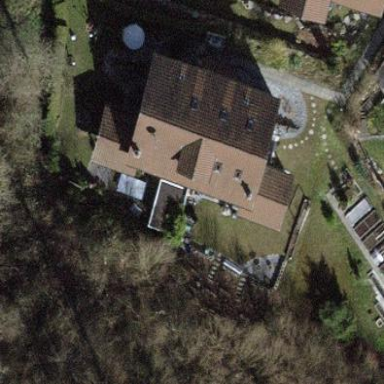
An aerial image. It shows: Building with tiled roof.